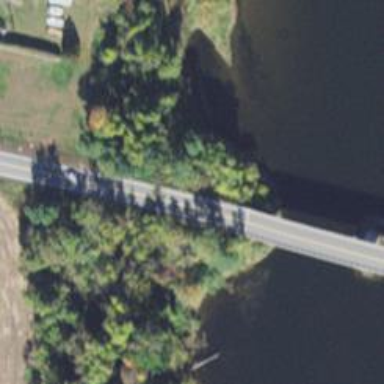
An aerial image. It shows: Trunk highway bridge with asphalt surface.